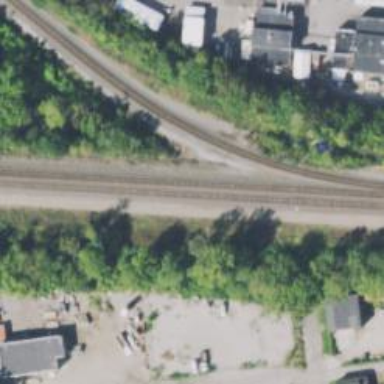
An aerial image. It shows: Junction on the railway.